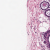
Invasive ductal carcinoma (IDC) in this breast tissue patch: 0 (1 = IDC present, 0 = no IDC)